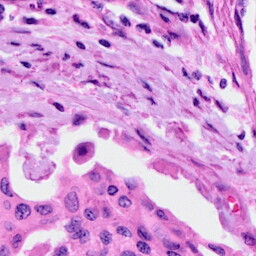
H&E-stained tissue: Cervix